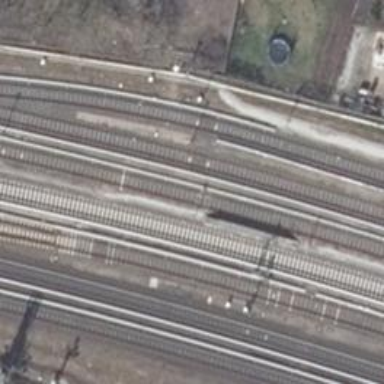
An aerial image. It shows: Railway signal.